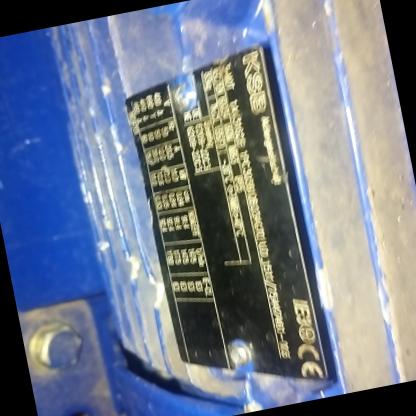
Klasa: tabliczka-znamionowa